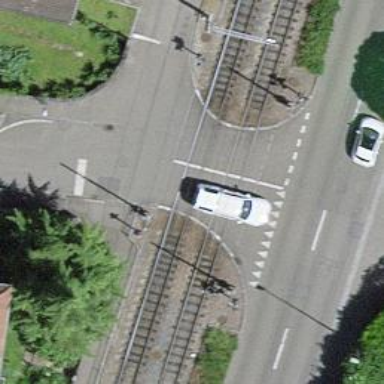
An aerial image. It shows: Railway level crossing.